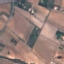
Land use / land cover: PermanentCrop